Question: I'm currently using Struts to develop an app, and the hello world page worked just fine until I made it extend 'ActionSupport' to get access to i18n features. Upon doing this, the action started always returning 'input' as the result string. This is obviously unexpected as there is no validation done at the moment. After debugging, I noticed that Spring decided to inject a field error map, so validation always sees something, causing the unexpected return value.

Here is the stack trace:
'''
Daemon Thread [http-0.0.0.0-8080-2] (Suspended (breakpoint at line 79 in ActionSupport))
Index(ActionSupport).setFieldErrors(Map<String,List<String>>) line: 79
NativeMethodAccessorImpl.invoke0(Method, Object, Object[]) line: not available [native method]
NativeMethodAccessorImpl.invoke(Object, Object[]) line: not available
DelegatingMethodAccessorImpl.invoke(Object, Object[]) line: not available
Method.invoke(Object, Object...) line: not available
BeanWrapperImpl.setPropertyValue(BeanWrapperImpl$PropertyTokenHolder, PropertyValue) line: 1134
BeanWrapperImpl.setPropertyValue(PropertyValue) line: 903
BeanWrapperImpl(AbstractPropertyAccessor).setPropertyValues(PropertyValues, boolean, boolean) line: 75
BeanWrapperImpl(AbstractPropertyAccessor).setPropertyValues(PropertyValues) line: 57
DefaultListableBeanFactory(AbstractAutowireCapableBeanFactory).applyPropertyValues(String, BeanDefinition, BeanWrapper, PropertyValues) line: 1450
DefaultListableBeanFactory(AbstractAutowireCapableBeanFactory).populateBean(String, RootBeanDefinition, BeanWrapper) line: 1158
DefaultListableBeanFactory(AbstractAutowireCapableBeanFactory).autowireBeanProperties(Object, int, boolean) line: 376
StrutsSpringObjectFactory(SpringObjectFactory).autoWireBean(Object, AutowireCapableBeanFactory) line: 218
StrutsSpringObjectFactory(SpringObjectFactory).buildBean(Class, Map<String,Object>) line: 198
StrutsSpringObjectFactory(SpringObjectFactory).buildBean(String, Map<String,Object>, boolean) line: 164
StrutsSpringObjectFactory(ObjectFactory).buildBean(String, Map<String,Object>) line: 178
DefaultActionFactory.buildAction(String, String, ActionConfig, Map<String,Object>) line: 22
StrutsSpringObjectFactory(ObjectFactory).buildAction(String, String, ActionConfig, Map<String,Object>) line: 148
DefaultActionInvocation.createAction(Map<String,Object>) line: 295
DefaultActionInvocation.init(ActionProxy) line: 395
StrutsActionProxy(DefaultActionProxy).prepare() line: 194
StrutsActionProxy.prepare() line: 63
StrutsActionProxyFactory.createActionProxy(ActionInvocation, String, String, String, boolean, boolean) line: 37
StrutsActionProxyFactory(DefaultActionProxyFactory).createActionProxy(String, String, String, Map<String,Object>, boolean, boolean) line: 58
Dispatcher.serviceAction(HttpServletRequest, HttpServletResponse, ActionMapping) line: 554
ExecuteOperations.executeAction(HttpServletRequest, HttpServletResponse, ActionMapping) line: 81
StrutsPrepareAndExecuteFilter.doFilter(ServletRequest, ServletResponse, FilterChain) line: 99
ApplicationFilterChain.internalDoFilter(ServletRequest, ServletResponse) line: 235
ApplicationFilterChain.doFilter(ServletRequest, ServletResponse) line: 206
OpenSessionInViewFilter.doFilterInternal(HttpServletRequest, HttpServletResponse, FilterChain) line: 232
OpenSessionInViewFilter(OncePerRequestFilter).doFilter(ServletRequest, ServletResponse, FilterChain) line: 106
ApplicationFilterChain.internalDoFilter(ServletRequest, ServletResponse) line: 235
ApplicationFilterChain.doFilter(ServletRequest, ServletResponse) line: 206
ReplyHeaderFilter.doFilter(ServletRequest, ServletResponse, FilterChain) line: 96
ApplicationFilterChain.internalDoFilter(ServletRequest, ServletResponse) line: 235
ApplicationFilterChain.doFilter(ServletRequest, ServletResponse) line: 206
StandardWrapperValve.invoke(Request, Response) line: 230
StandardContextValve.invoke(Request, Response) line: 175
SecurityAssociationValve.invoke(Request, Response) line: 182
JaccContextValve.invoke(Request, Response) line: 84
StandardHostValve.invoke(Request, Response) line: 127
ErrorReportValve.invoke(Request, Response) line: 102
CachedConnectionValve.invoke(Request, Response) line: 157
StandardEngineValve.invoke(Request, Response) line: 109
CoyoteAdapter.service(Request, Response) line: 262
Http11Processor.process(Socket) line: 844
Http11Protocol$Http11ConnectionHandler.process(Socket) line: 583
JIoEndpoint$Worker.run() line: 446
Thread.run() line: not available
'''
This is basically all that the class contains:
'''
public class Index extends ActionSupport implements UserAware
{
private User user;
@Override
public String execute()
{
System.out.println("this doesn't print out");
return "SUCCESS";
}
@Override
public void setUser(User user)
{
this.user = user;
}
public User getUser()
{
return user;
}
}
'''
I'm only using the '@Autowired' annotated property injection, so I'd like to disable the method injection to fix this issue. That is of course if that is the problem. I could have misinterpreted the symptoms.
### Versions
- -
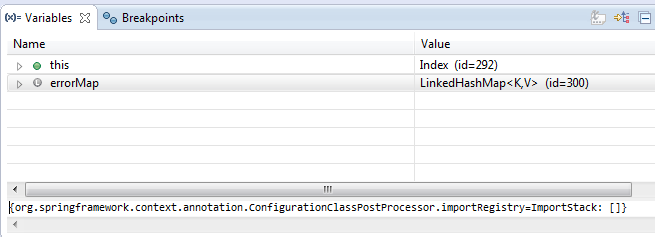
Answer: I was able to fix this by changing the autowire type to 'none' in the 'struts.xml' file. I initially set it to 'type' because I thought that '@Autowire' injection wouldn't work otherwise. I guess I was wrong since those injections still work.
'''
<constant name="struts.objectFactory.spring.autoWire" value="type" />
'''
to
'''
<constant name="struts.objectFactory.spring.autoWire" value="none" />
'''
Thanks to all participants for helping.